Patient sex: F
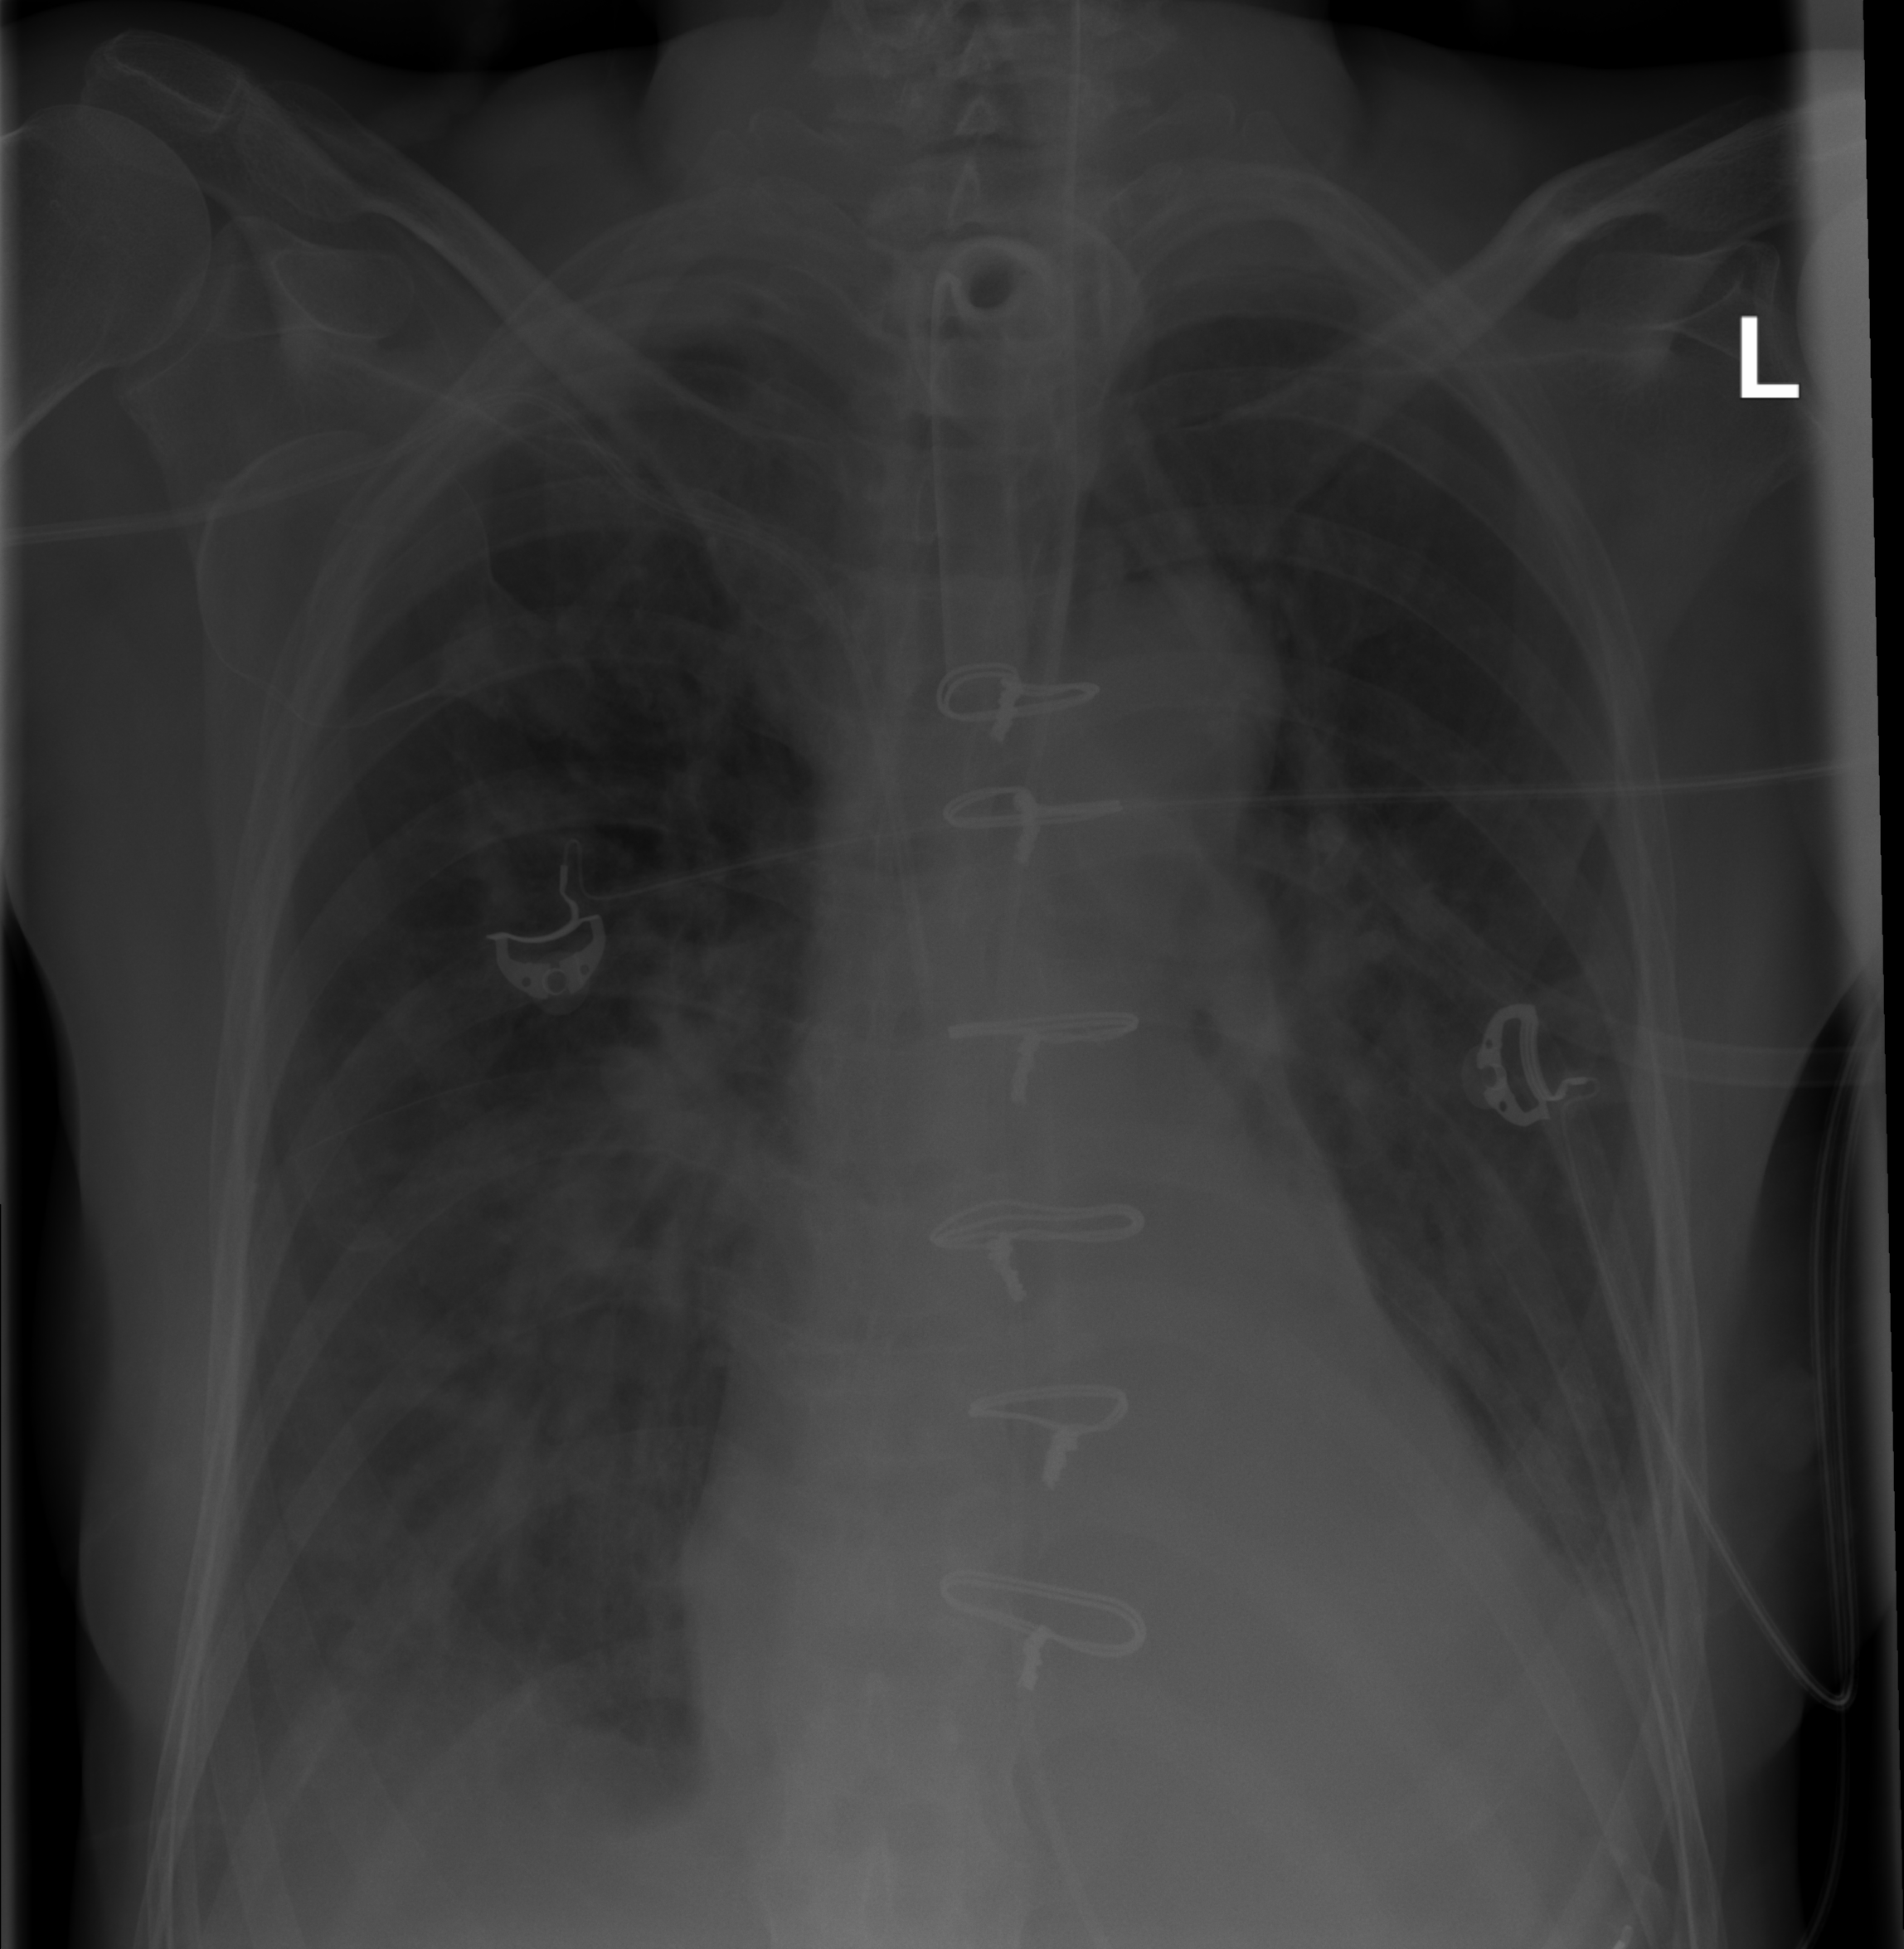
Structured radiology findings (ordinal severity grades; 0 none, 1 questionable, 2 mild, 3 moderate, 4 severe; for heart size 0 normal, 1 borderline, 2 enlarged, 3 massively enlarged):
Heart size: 2
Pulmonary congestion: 2
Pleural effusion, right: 3
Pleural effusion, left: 2
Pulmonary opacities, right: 2
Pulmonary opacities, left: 0
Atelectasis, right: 2
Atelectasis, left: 2